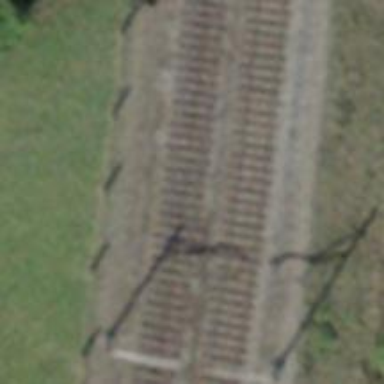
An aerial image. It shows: Single railway track with electrified contact line.